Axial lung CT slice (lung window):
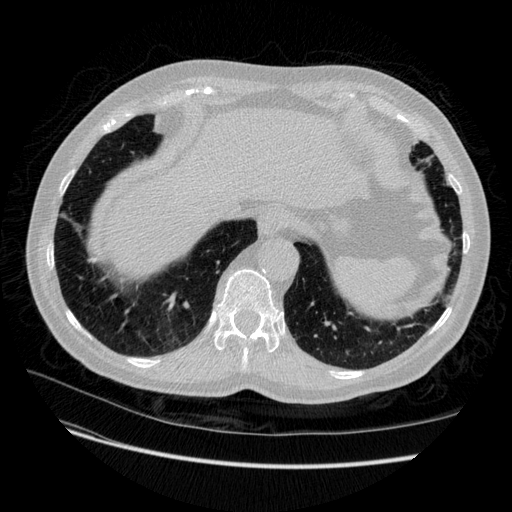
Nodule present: no